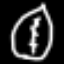
Label: leaf